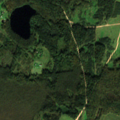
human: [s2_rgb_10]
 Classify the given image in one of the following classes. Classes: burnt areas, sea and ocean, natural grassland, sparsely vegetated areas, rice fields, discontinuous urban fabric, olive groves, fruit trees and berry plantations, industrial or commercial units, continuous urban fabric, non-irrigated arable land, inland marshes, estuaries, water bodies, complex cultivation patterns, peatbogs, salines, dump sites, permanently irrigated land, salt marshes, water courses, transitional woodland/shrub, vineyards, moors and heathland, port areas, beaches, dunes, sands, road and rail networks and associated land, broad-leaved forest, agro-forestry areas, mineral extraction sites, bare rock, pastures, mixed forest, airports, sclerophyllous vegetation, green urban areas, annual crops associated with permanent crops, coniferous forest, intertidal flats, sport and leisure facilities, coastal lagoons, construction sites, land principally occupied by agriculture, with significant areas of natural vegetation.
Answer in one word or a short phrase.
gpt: pastures, complex cultivation patterns, land principally occupied by agriculture, with significant areas of natural vegetation, mixed forest, peatbogs